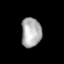
Tissue: lung
Cell type: Epithelial cells
Senescence score: 0.2359
Nuclear area (px): 577
Mean DAPI intensity: 173.059